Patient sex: M
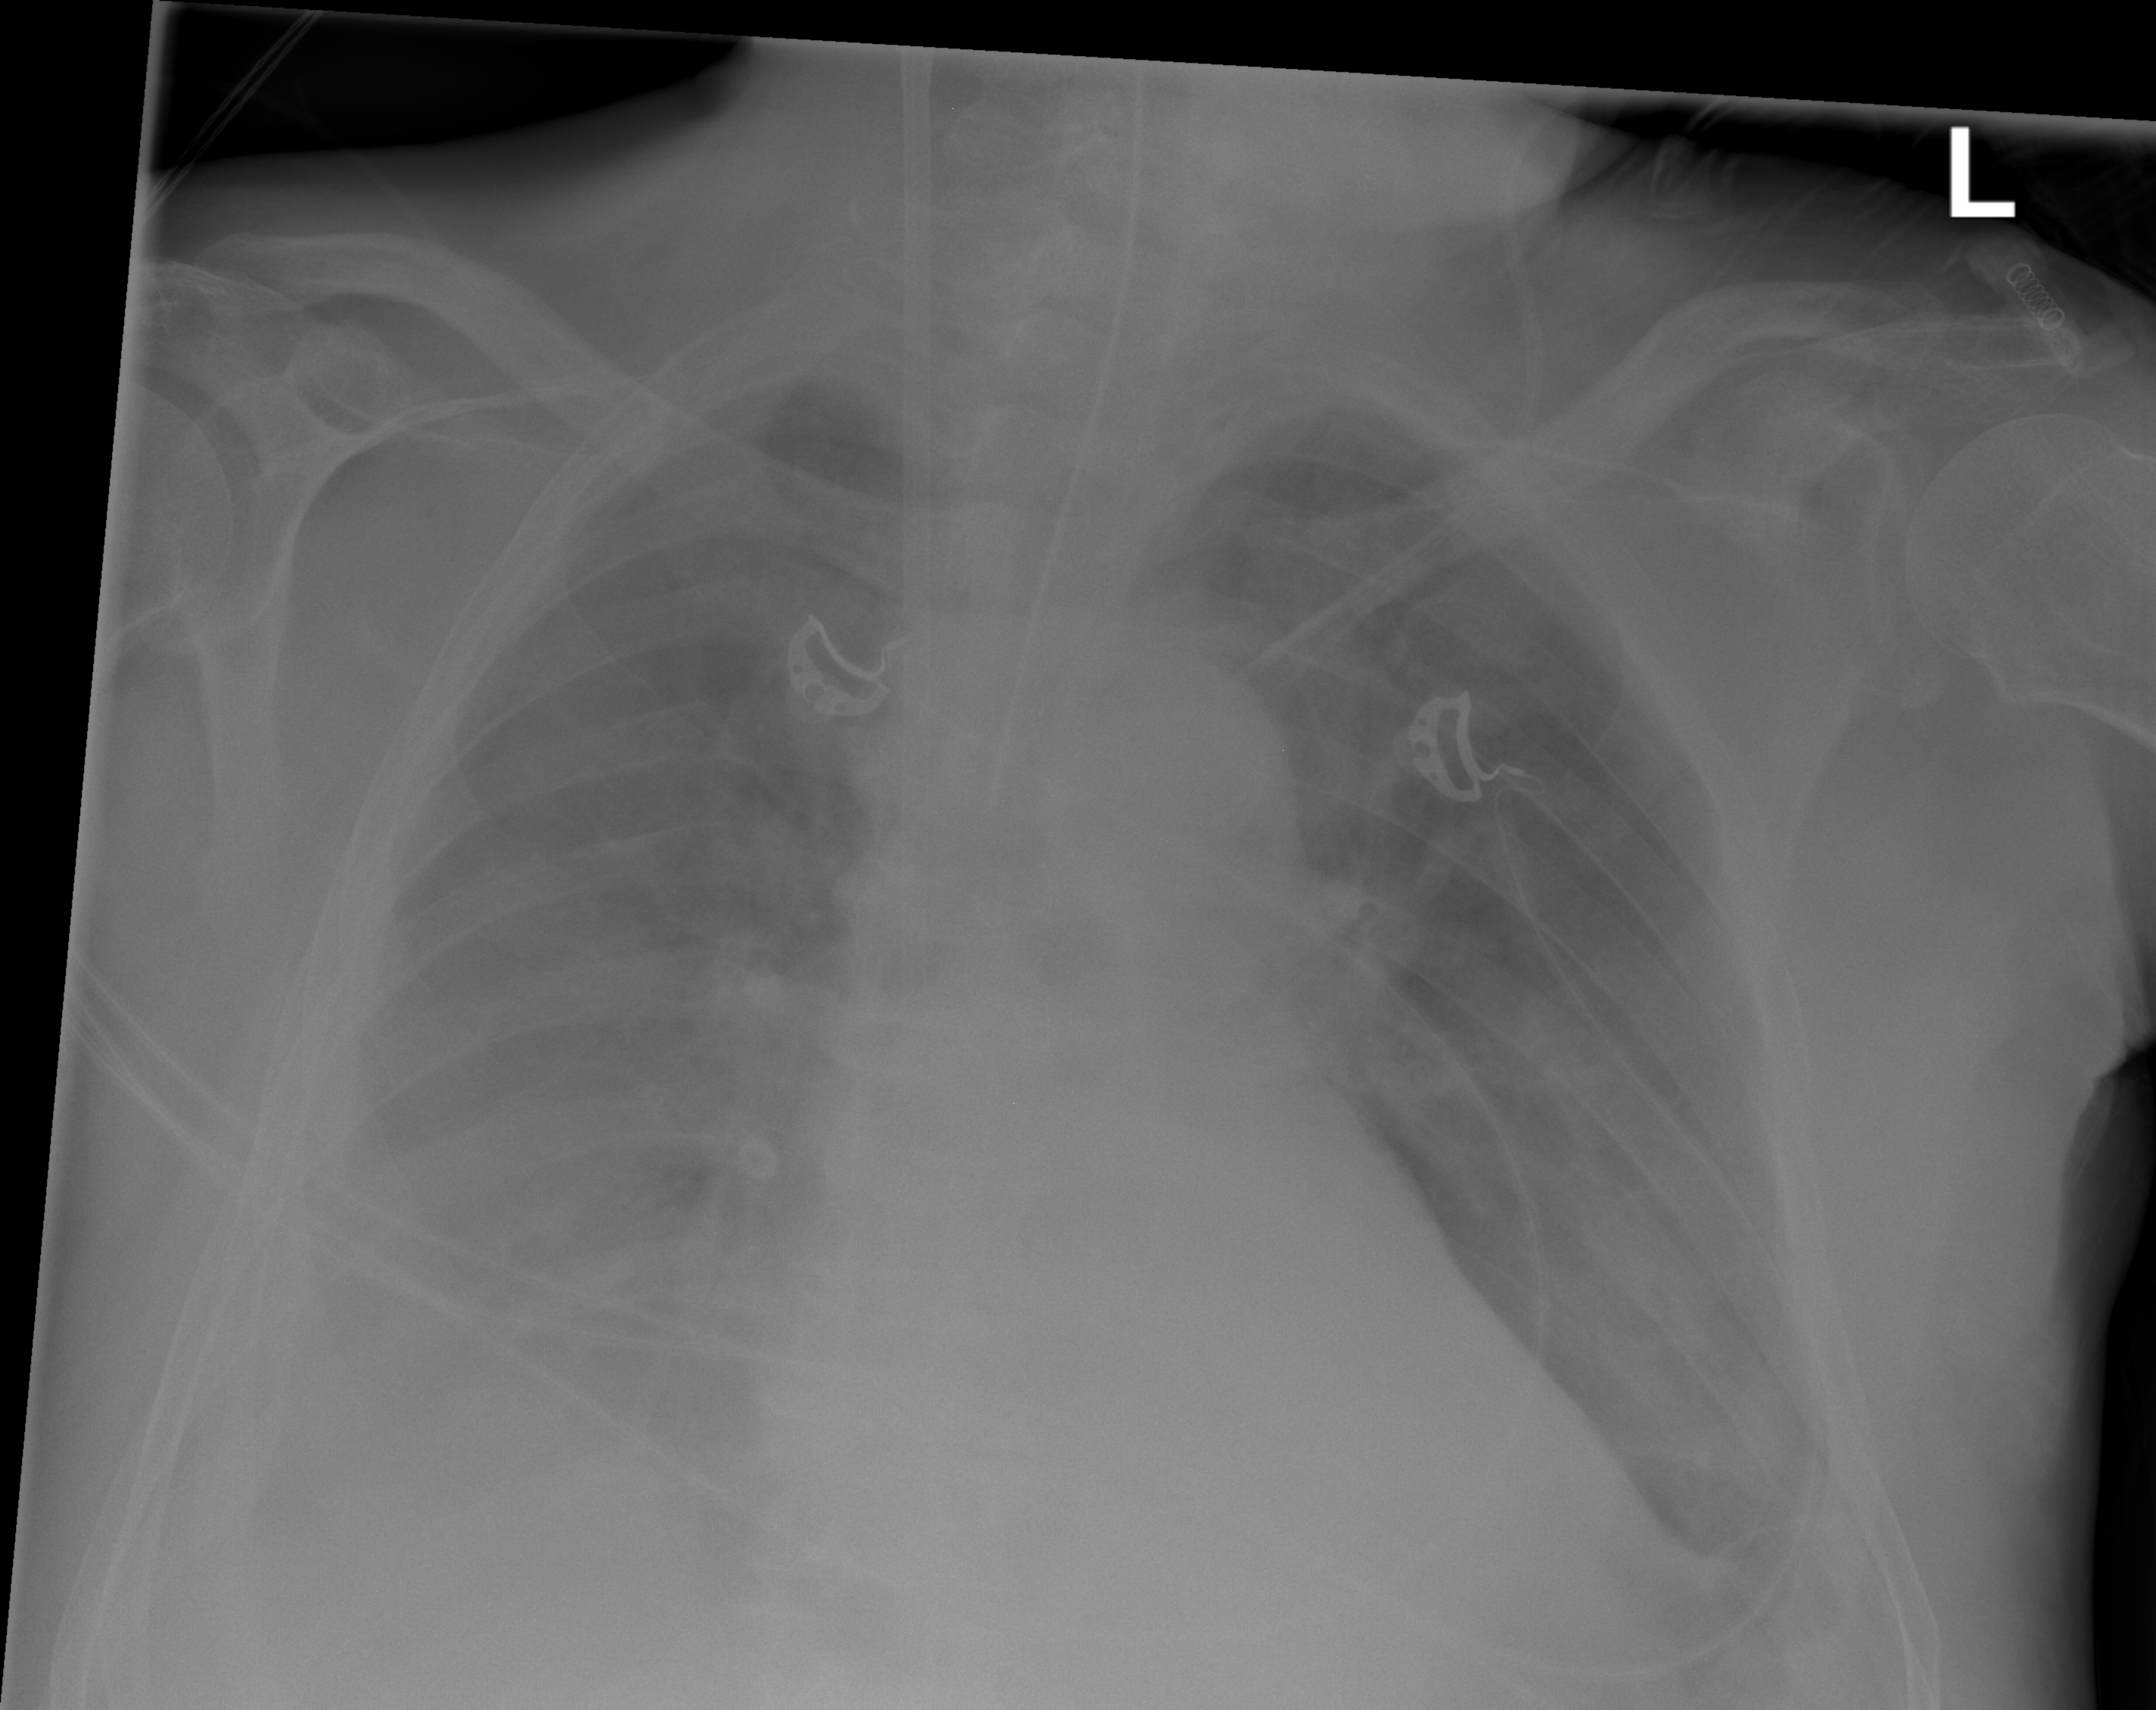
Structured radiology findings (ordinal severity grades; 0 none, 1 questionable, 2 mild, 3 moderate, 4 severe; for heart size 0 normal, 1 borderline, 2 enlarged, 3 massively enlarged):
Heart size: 1
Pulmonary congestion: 2
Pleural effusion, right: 2
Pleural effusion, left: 1
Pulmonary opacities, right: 3
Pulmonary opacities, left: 2
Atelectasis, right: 2
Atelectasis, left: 2